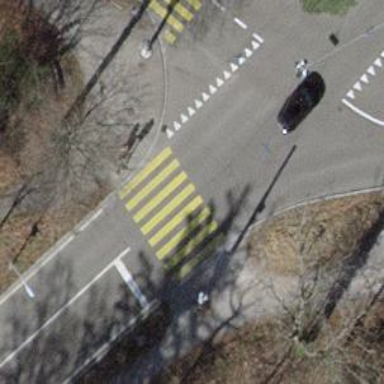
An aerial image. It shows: Zebra crossing with traffic signals. The crossing is marked by traffic lights.